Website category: sports
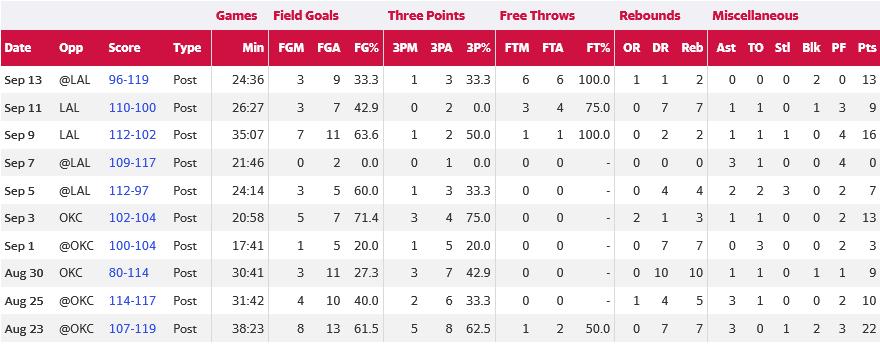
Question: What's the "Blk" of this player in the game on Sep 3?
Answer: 0

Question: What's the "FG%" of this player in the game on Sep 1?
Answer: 20.0

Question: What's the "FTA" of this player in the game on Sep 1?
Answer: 0

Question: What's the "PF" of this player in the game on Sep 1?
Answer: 2

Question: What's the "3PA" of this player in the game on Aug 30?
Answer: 7

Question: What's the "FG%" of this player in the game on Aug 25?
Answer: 40.0

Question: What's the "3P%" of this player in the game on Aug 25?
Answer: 33.3

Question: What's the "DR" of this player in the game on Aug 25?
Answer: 4

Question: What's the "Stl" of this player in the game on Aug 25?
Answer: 0

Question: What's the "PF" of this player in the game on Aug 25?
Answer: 2

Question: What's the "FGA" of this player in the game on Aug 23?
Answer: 13

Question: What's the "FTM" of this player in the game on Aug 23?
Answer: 1

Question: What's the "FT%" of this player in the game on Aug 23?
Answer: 50.0

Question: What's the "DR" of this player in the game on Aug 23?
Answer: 7

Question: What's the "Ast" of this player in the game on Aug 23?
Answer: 3

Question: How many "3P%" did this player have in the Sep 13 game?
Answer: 33.3

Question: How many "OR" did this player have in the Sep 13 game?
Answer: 1

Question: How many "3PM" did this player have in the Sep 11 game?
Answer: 0

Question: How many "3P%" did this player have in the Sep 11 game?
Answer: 0.0

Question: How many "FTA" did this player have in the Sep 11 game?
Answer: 4

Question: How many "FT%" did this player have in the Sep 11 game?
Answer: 75.0

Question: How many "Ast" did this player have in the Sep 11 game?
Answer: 1

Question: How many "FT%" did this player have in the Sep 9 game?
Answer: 100.0

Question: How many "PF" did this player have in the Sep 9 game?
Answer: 4

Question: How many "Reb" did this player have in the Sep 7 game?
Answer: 0

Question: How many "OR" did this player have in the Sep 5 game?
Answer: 0

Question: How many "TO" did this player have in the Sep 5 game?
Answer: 2

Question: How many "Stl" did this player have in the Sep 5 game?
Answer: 3

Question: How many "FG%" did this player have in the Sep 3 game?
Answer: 71.4

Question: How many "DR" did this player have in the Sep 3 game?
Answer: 1

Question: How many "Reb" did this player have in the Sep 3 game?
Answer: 3

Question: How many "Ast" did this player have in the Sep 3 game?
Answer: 1

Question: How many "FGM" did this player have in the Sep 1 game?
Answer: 1

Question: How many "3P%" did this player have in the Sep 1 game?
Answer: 20.0

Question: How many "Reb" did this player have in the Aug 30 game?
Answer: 10

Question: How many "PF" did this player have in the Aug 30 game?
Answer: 1

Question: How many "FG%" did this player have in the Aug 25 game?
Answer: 40.0

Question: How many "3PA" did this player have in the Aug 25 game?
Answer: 6

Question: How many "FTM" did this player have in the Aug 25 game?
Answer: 0

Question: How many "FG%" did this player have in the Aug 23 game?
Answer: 61.5

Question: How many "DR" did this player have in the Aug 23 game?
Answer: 7

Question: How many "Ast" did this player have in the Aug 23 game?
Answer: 3

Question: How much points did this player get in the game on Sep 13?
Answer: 13

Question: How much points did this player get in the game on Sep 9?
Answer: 16

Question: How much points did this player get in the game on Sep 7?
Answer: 0

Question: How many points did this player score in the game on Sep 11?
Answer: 9

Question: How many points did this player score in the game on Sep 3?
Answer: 13

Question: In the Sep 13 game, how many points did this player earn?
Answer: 13

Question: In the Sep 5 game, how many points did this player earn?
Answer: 7

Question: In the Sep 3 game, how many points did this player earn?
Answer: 13

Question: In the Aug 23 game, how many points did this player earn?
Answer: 22

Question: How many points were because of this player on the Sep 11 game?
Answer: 9